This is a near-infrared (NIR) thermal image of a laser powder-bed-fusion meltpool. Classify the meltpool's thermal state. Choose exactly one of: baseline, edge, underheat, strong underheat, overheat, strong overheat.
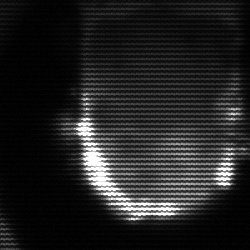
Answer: baseline